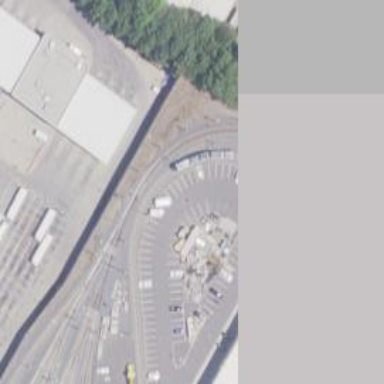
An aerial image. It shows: Light rail yard with electrified contact lines.